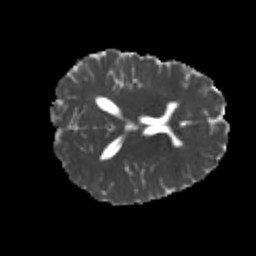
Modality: MD
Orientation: axial
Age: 20
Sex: male
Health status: healthy
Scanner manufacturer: philips
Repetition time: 7.389 s
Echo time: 0.08599 s